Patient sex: F
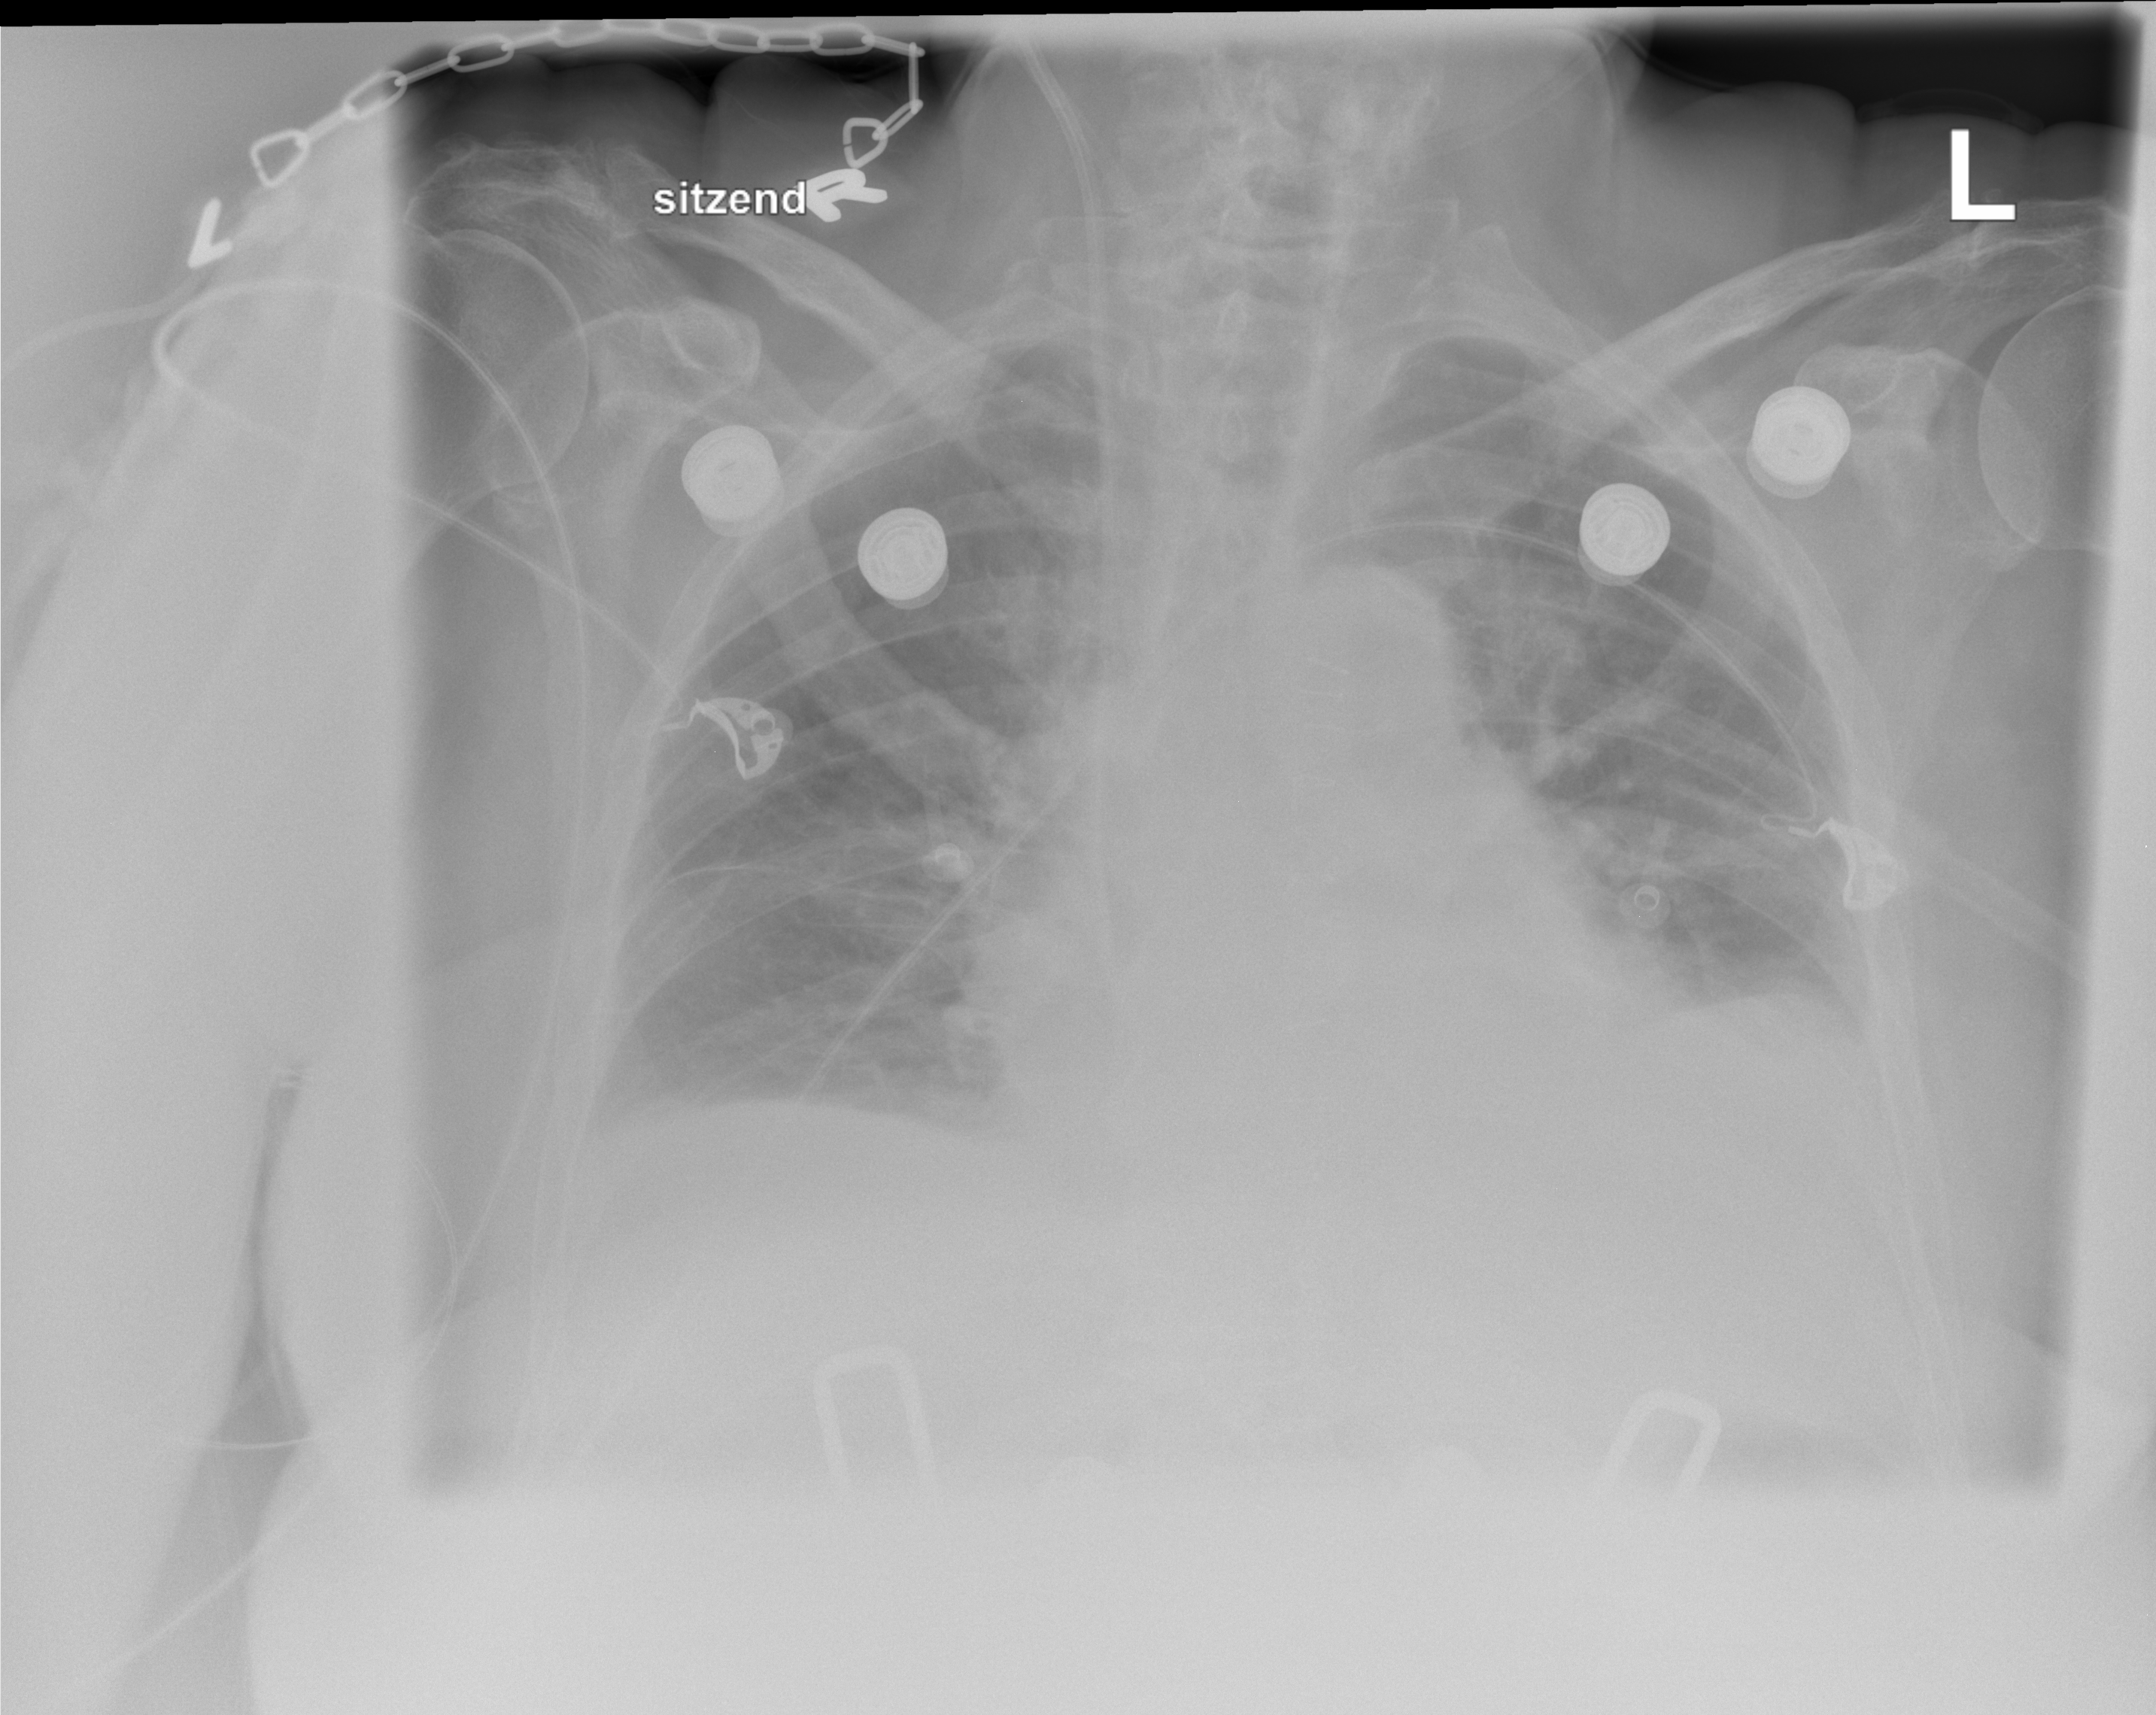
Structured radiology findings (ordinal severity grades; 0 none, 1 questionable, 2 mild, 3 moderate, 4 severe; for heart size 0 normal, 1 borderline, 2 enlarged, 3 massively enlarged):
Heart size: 0
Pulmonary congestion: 2
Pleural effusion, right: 1
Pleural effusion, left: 1
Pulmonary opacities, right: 0
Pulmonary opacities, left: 0
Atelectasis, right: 2
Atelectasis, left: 2